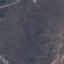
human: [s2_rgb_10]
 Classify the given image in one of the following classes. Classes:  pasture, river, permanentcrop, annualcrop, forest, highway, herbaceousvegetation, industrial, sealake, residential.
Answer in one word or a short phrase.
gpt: HerbaceousVegetation